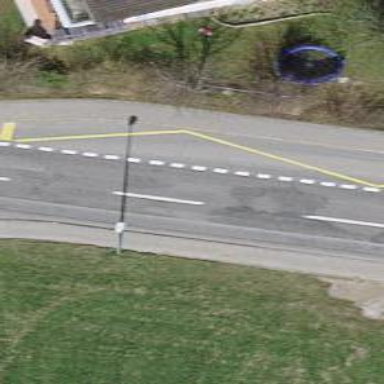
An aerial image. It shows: Bus stop with designated public transport stop position.